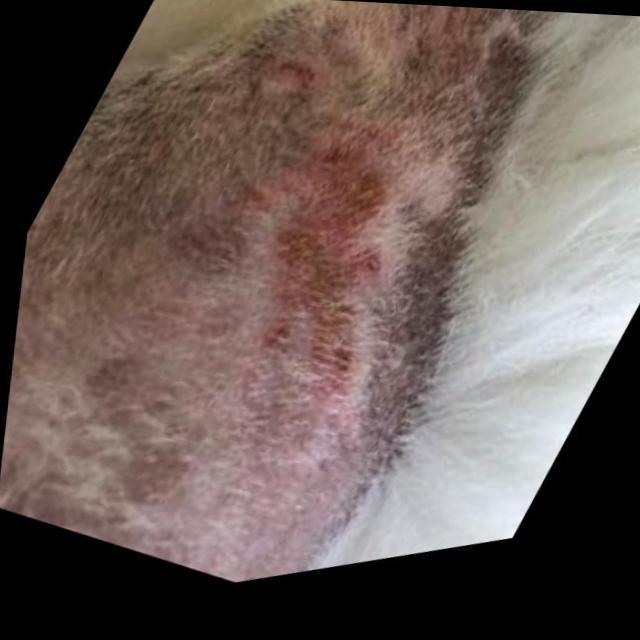
Canine fungal skin infection — characterized by alopecia, scaling, crusting, and circular lesions. Common agents include Malassezia and Candida species.